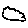
Label: cloud